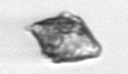
Label: Kryptoperidinium_triquetrum